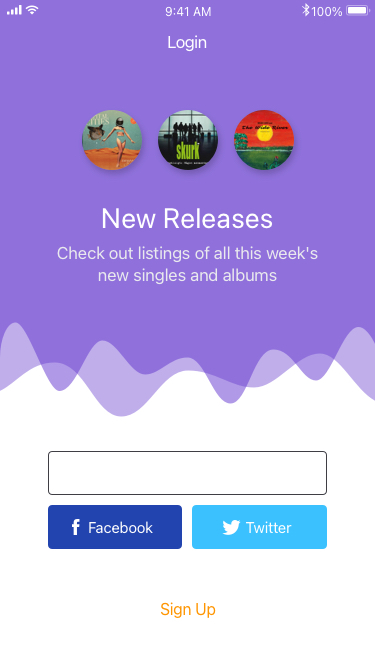
Text in this UI design:
Sign Up
Check out listings of all this week's new singles and albums
New Releases